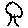
Label: tree